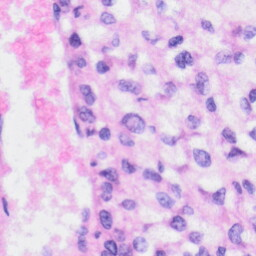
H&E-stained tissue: Liver